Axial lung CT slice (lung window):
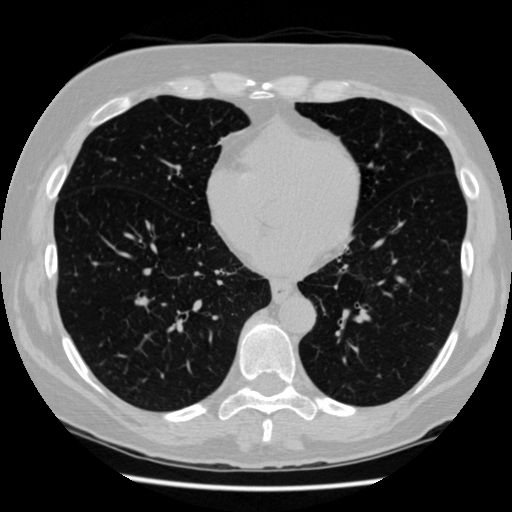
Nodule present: no